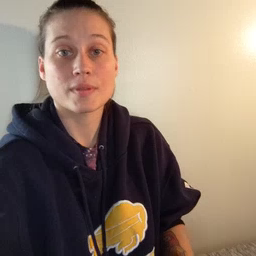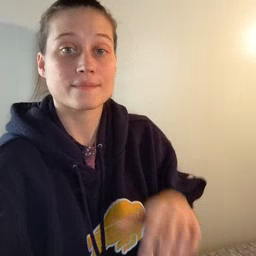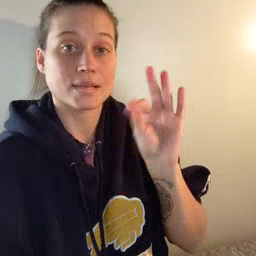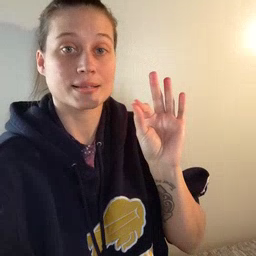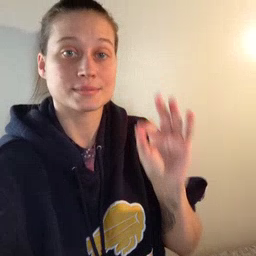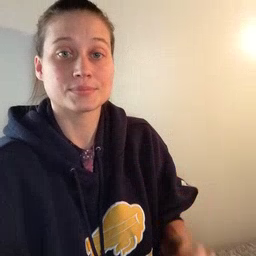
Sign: find